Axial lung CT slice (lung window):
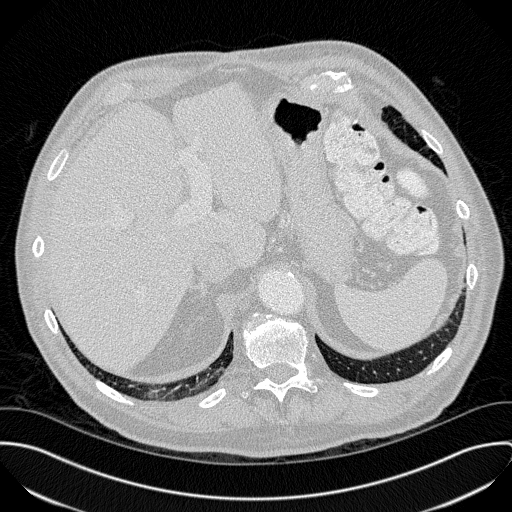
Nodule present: no